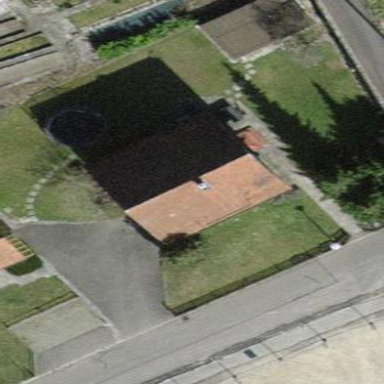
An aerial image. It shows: Building with tiled roof.